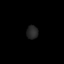
Tissue: lung
Cell type: Epithelial cells
Senescence score: 0.1906
Nuclear area (px): 153
Mean DAPI intensity: 38.464